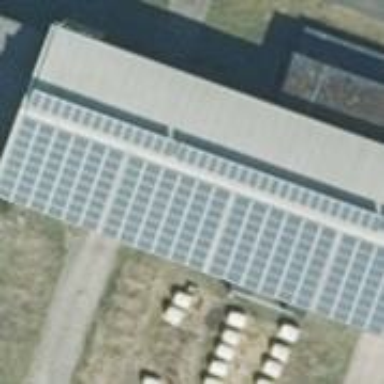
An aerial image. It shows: Solar photovoltaic panel generator.